Interaction volume radius: 10 \u00c5
Interaction volume height: 15 \u00c5
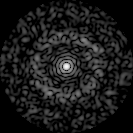
Disorder parameter: 0.8223